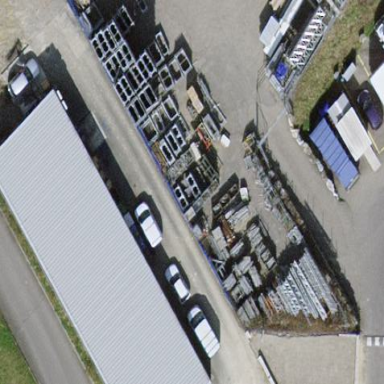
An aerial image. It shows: Industrial building.